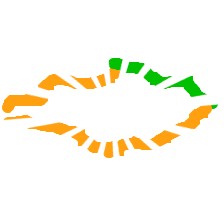
Shape: rhombus